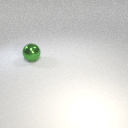
large green metal sphere